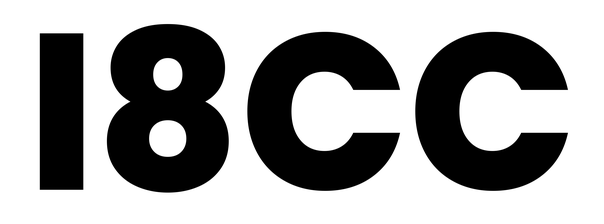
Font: Poppins-ExtraBold